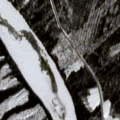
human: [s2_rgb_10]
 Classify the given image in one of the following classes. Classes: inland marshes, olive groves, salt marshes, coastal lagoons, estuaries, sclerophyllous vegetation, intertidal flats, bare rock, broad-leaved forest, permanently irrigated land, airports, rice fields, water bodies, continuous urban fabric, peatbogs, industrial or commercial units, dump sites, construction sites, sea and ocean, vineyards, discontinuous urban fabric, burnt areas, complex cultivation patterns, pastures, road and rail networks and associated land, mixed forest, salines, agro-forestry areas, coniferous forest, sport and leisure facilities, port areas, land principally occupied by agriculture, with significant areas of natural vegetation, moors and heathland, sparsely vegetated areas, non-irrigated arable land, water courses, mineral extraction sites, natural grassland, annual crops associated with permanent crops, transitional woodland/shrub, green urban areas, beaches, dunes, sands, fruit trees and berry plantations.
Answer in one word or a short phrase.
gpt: land principally occupied by agriculture, with significant areas of natural vegetation, broad-leaved forest, mixed forest, transitional woodland/shrub, water courses